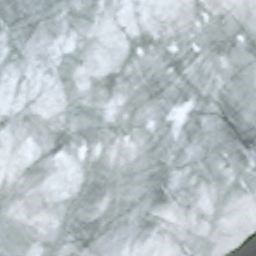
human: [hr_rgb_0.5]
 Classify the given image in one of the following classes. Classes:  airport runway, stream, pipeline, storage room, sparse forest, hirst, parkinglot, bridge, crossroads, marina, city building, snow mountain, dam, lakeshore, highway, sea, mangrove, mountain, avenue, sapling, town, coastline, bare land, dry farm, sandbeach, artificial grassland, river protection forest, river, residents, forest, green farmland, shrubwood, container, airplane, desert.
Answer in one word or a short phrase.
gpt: snow mountain